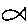
Label: fish